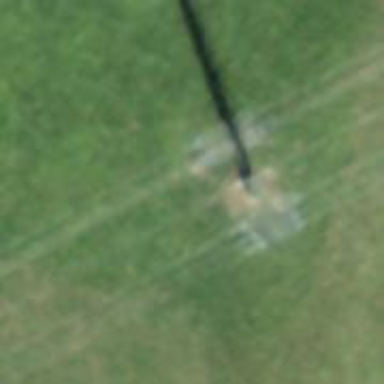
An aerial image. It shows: Power pole.